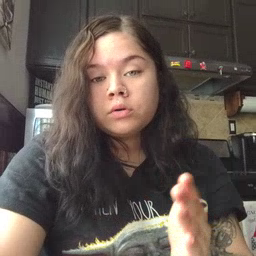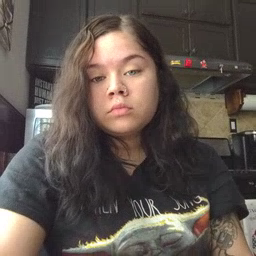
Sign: book